Question: I have a <URL>. Specifically, I do it using C++98 approach:
'''
void LoopGenerator::shuffle()
{
std::random_shuffle(stripes.begin(), stripes.end(), seed);
}
'''
Where 'LoopGenerator' is a class that throws out some data in random order. The vector 'stripes' is defined this way:
'''
std::vector<Generator*> stripes;
'''
'Generator' is a superclass of 'LoopGenerator'. The vector is supposed to allow all kinds of random generators to be contained and nested, which I use for <URL>. For example, generate 5-50 thin green stripes and then thick brown stripe:

The problem is that my shuffle throws an error:
'''
1> LoopGenerator.cpp
1>C:\Program Files (x86)\Microsoft Visual Studio 11.0\VC\includelgorithm(2181): error C2064: term does not evaluate to a function taking 1 arguments
1> C:\Program Files (x86)\Microsoft Visual Studio 11.0\VC\includelgorithm(2206) : see reference to function template instantiation 'void std::_Random_shuffle<random_stripes::Generator**,int,__w64 int>(_RanIt,_RanIt,_Fn1 &,_Diff *)' being compiled
1> with
1> [
1> _RanIt=random_stripes::Generator **,
1> _Fn1=int,
1> _Diff=__w64 int
1> ]
1> LoopGenerator.cpp(79) : see reference to function template instantiation 'void std::random_shuffle<std::_Vector_iterator<_Myvec>,int&>(_RanIt,_RanIt,_Fn1)' being compiled
1> with
1> [
1> _Myvec=std::_Vector_val<std::_Simple_types<random_stripes::Generator *>>,
1> _RanIt=std::_Vector_iterator<std::_Vector_val<std::_Simple_types<random_stripes::Generator *>>>,
1> _Fn1=int &
1> ]
'''
This points me to line '2181' in '<algorighm>'. I can see nothing I could understand there.
So what's wrong? Is there a problem with shuffling ? Or is there something wrong with them being ?
More code:
### Generator.h - topmost class that is in std::vector<Generator*> stripes
'''
namespace random_stripes {
class Generator
{
public:
Generator(int);
Generator();
virtual ~Generator() {};
//Returns next stripe and moves internal iterator
virtual RandomStripe next() = 0;
//Fills the variables with data AND ITERATES THE POINTER if third argument is true
virtual void getData(std::string&, int&, bool=true) = 0;
//Informs parent class/procedure whether all stripes were returned
virtual bool end() = 0;
//Reset the pointer (and anything else)
virtual void reset() = 0;
//Get/set the random seed
virtual int setSeed(int);
virtual int getSeed();
protected:
int seed;
};
}
'''
### LoopGenerator.h
'''
namespace random_stripes {
class LoopGenerator : public ManyStripes
{
public:
LoopGenerator();
//True if shuffled
LoopGenerator(bool);
~LoopGenerator();
//If true, every LAP is shuffled (otherwise order is constant)
bool shuffled;
//OVERRIDEN METHODS
virtual RandomStripe next();
virtual void reset();
virtual bool end();
virtual void getData(std::string&, int&, bool=true);
//Properties
unsigned int repeat; //How many times should this sequence repeat
protected:
virtual int iterate();
unsigned int lap; //How many times DID this sequence repeat aready
void shuffle(); //Shuffle list of elements (defined in ManyStripes)
//Reset without forgeting lap
void makeLap();
};
}
'''
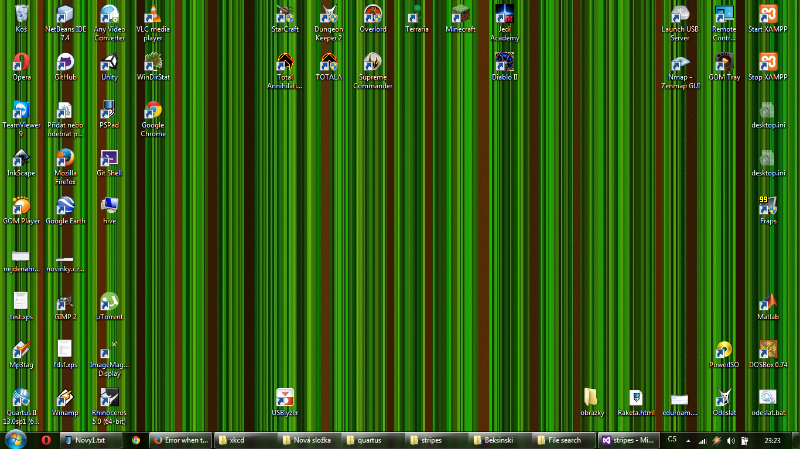
Answer: That's because you're calling 'random_shuffle' incorrectly:
'''
std::random_shuffle(stripes.begin(), stripes.end(), seed);
'''
It doesn't take a 'seed', it takes a function:
'''
template< class RandomIt, class RandomFunc >
void random_shuffle( RandomIt first, RandomIt last, RandomFunc& r );
'''
Where the 'RandomFunc' is a that, when called with 'n' should return a random number in the range '<URL>. You probably meant to call:
'''
srand(seed);
std::random_shuffle(stripes.begin(), stripes.end()); // typically uses rand()
'''
Or, with C++11:
'''
std::shuffle(stripes.begin(), stripes.end(), std::mt19937{seed});
'''